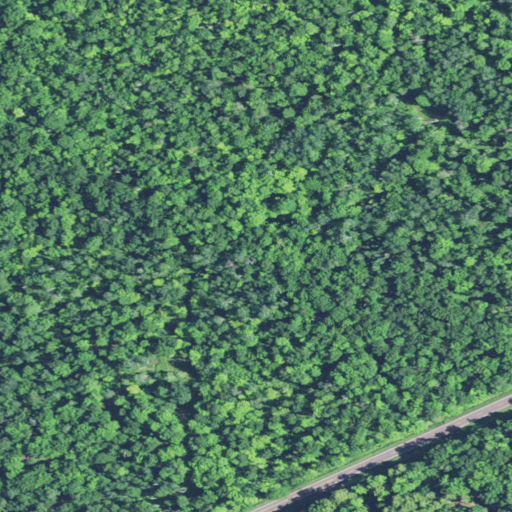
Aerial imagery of island in Wisconsin named Madeline Island containing deciduous forest, mixed forest, open development, medium intensity development, low intensity development, and woody wetlands